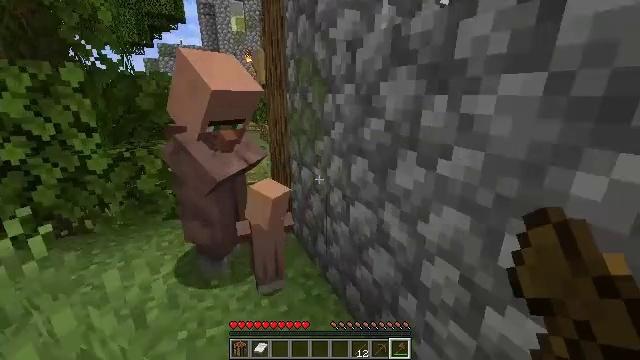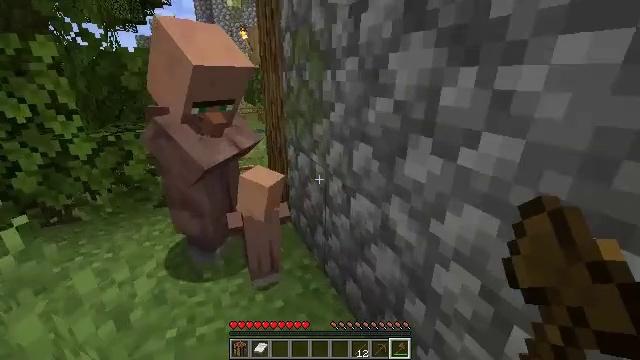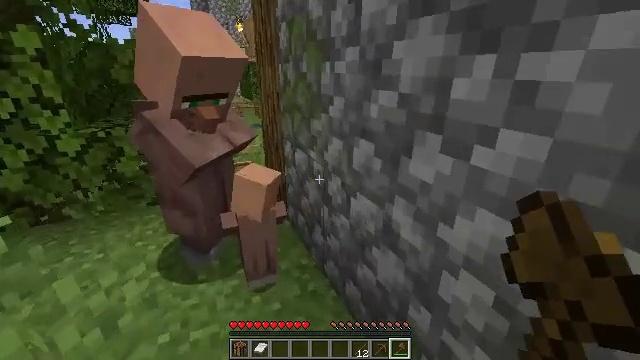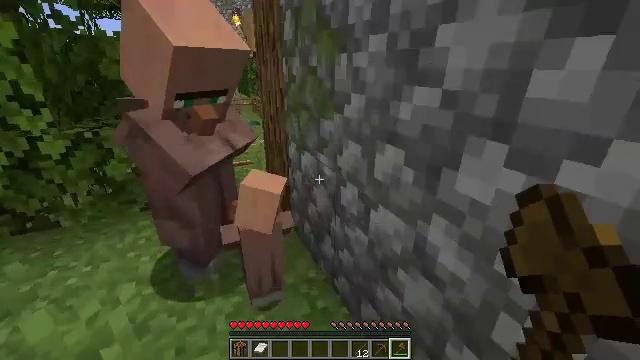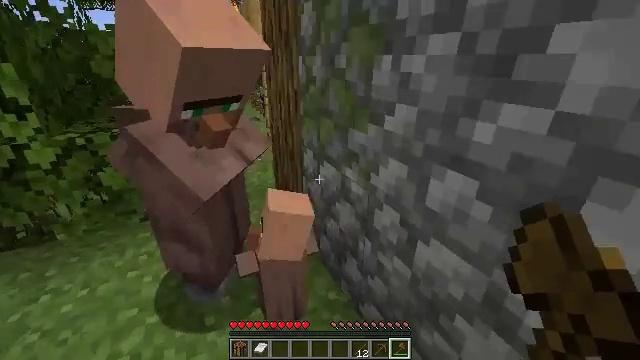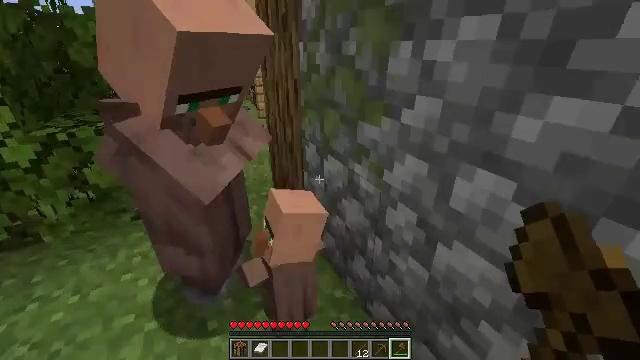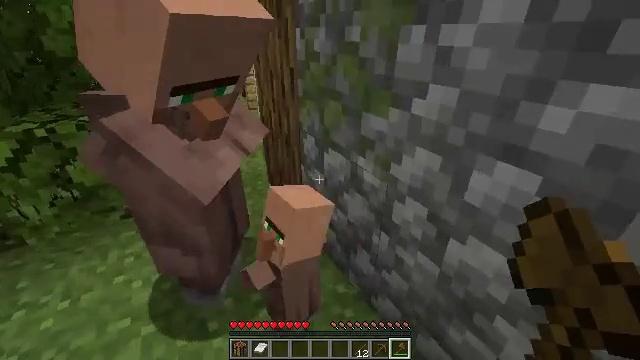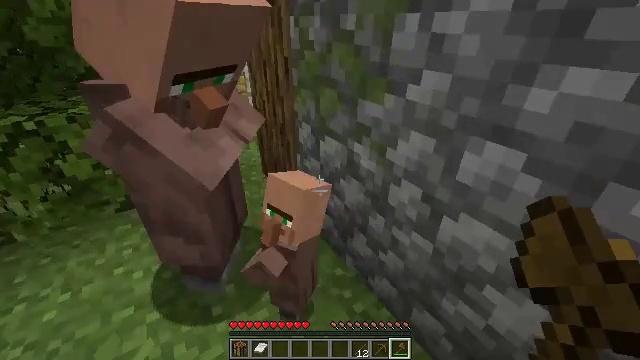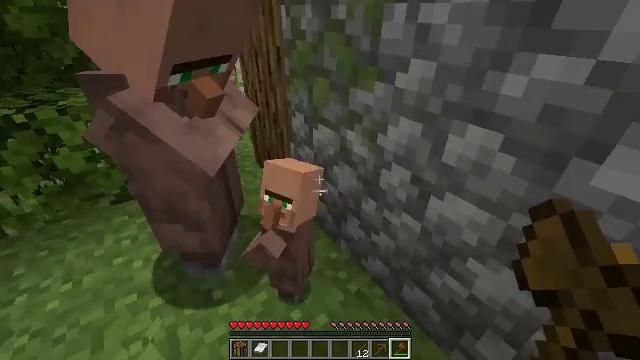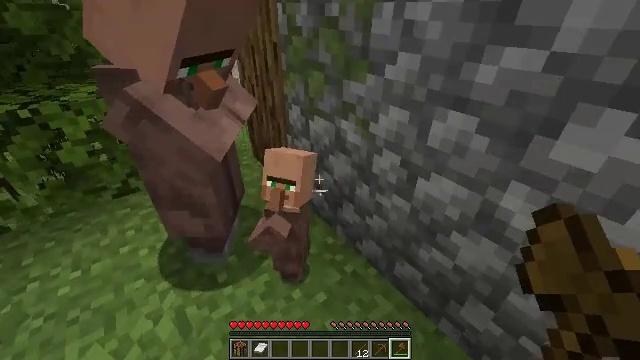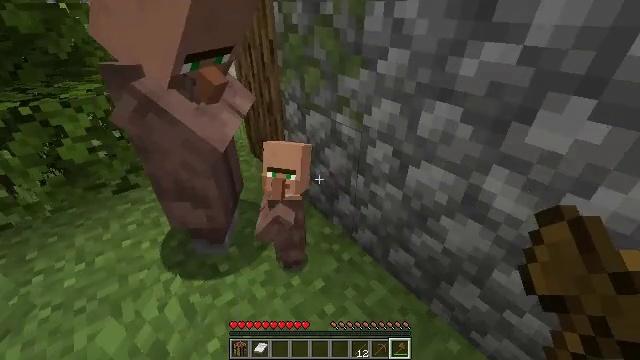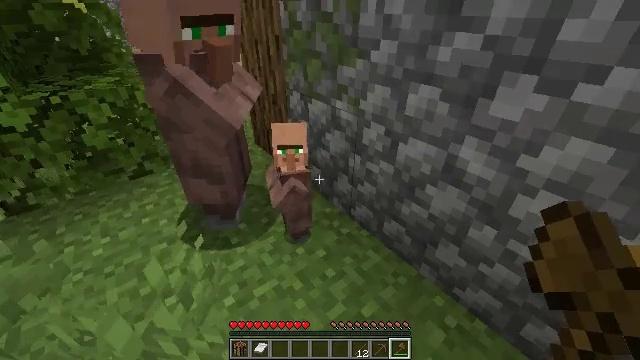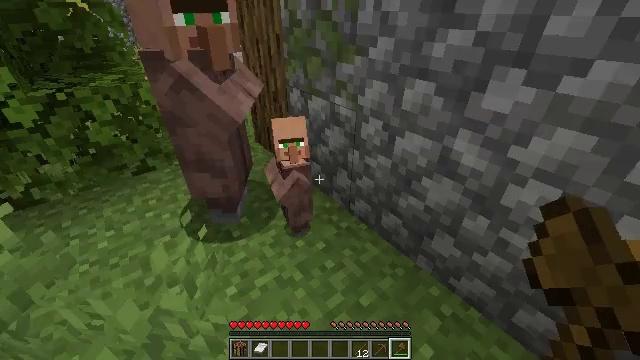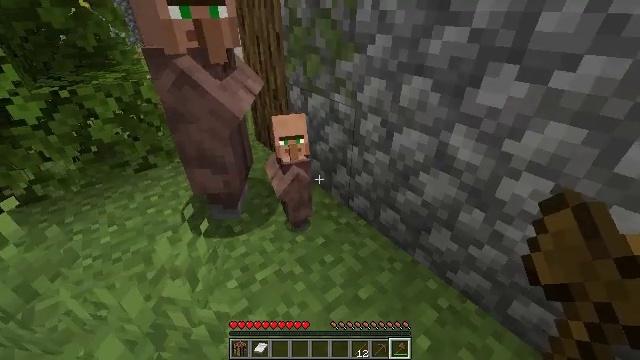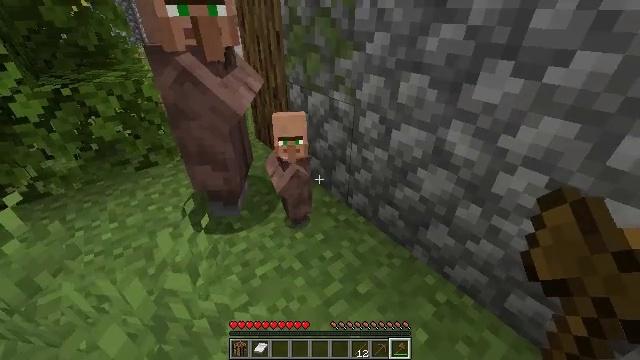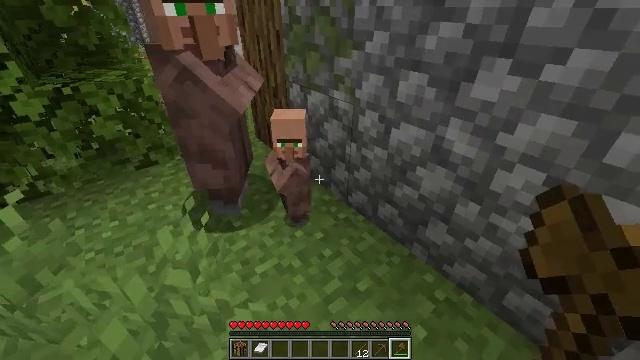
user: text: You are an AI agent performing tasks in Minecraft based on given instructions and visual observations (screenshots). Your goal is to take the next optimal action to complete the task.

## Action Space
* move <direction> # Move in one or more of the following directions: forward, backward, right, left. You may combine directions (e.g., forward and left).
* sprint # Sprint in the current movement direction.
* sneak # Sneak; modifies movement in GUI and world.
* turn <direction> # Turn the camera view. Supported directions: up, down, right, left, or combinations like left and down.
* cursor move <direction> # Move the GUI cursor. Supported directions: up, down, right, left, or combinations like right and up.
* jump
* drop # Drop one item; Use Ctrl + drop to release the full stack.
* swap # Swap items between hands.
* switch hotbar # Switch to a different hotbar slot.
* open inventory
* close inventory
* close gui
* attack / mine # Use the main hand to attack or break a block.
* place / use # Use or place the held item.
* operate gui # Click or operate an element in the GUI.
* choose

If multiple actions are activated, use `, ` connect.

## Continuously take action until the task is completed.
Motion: motion action
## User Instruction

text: Attack the brewing stand to gather it.
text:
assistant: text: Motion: move forward, turn down
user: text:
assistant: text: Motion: move forward and move left, turn down
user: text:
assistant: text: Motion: move forward and move left
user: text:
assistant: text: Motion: move forward and move left, turn down
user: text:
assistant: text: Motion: turn right and down
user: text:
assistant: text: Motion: turn right and down
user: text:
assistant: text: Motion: move back, turn right and down
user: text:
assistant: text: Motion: move back, turn right and down
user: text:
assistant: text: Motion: move back, turn right
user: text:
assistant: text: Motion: move back, turn right
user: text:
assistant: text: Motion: no_op
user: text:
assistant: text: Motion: no_op
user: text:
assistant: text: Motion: no_op
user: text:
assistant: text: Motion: no_op
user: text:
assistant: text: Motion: no_op
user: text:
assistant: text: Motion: no_op
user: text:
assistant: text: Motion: move left
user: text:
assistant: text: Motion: move left
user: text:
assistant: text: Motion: no_op
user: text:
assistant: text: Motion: no_op
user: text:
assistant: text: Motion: move back
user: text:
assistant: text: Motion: move back
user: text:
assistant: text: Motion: move back, turn up
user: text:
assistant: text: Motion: no_op
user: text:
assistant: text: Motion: no_op
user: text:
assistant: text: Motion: no_op
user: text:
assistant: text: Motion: no_op
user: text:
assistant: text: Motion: turn up
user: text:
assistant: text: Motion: turn up
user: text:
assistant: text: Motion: no_op